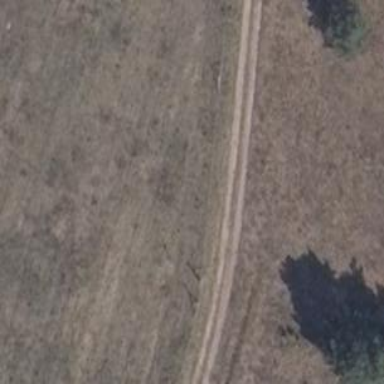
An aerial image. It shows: Track with very rough surface.